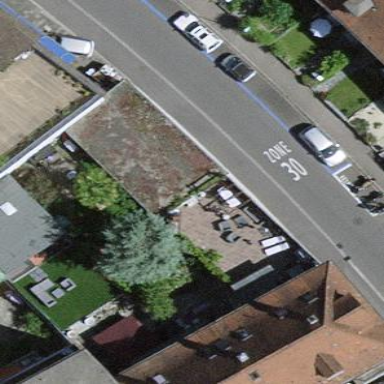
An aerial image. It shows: Group of garages.